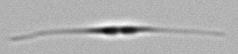
Label: Cylindrotheca